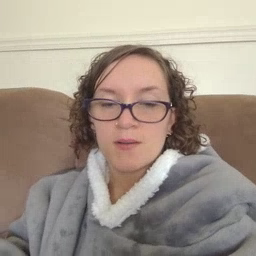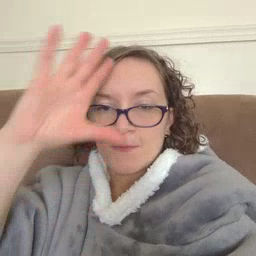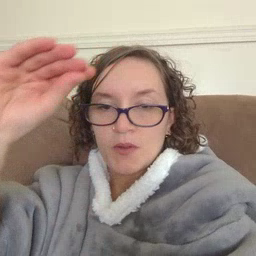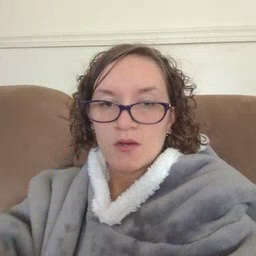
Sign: boy